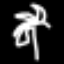
Label: palm tree